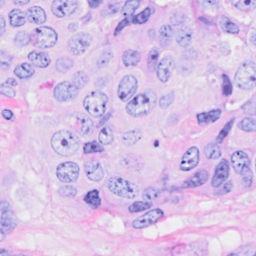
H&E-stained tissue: Breast